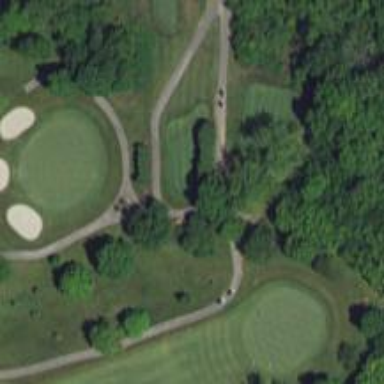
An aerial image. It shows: Path for both road and golf.